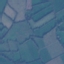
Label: Pasture